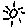
Label: sun